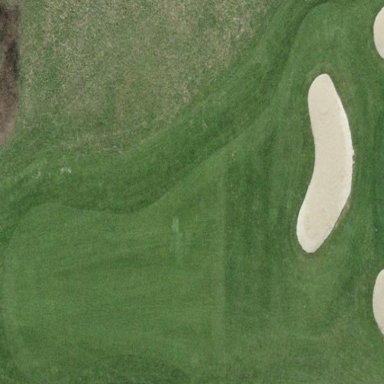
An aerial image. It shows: Grassy golf fairway.